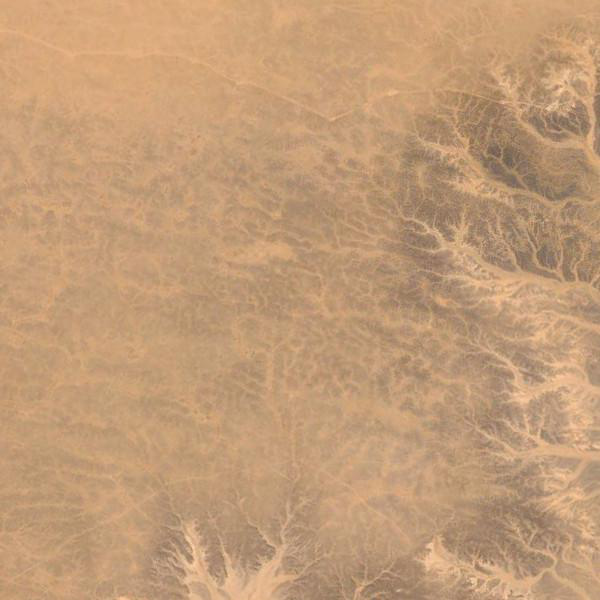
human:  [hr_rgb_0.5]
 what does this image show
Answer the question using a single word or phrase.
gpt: mountains